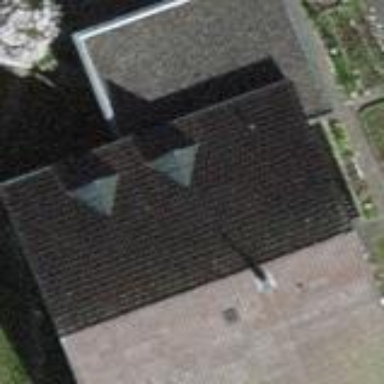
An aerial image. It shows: Detached building.